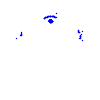
Particle: kaon